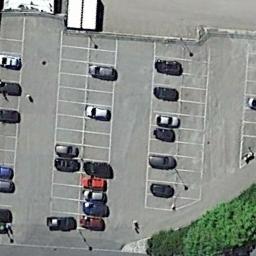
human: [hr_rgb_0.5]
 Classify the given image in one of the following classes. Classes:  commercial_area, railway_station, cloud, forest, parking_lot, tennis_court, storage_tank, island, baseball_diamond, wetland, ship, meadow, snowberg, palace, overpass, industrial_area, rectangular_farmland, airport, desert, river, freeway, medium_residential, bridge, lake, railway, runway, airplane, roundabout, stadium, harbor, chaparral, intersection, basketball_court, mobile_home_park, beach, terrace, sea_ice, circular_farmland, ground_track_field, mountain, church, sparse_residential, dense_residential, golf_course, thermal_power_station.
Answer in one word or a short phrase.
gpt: parking_lot